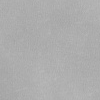
Atmospheric dust classification: dusty